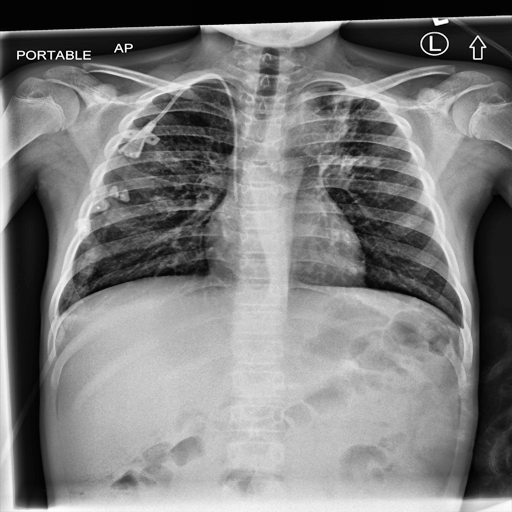
Finding: NORMAL